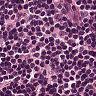
Metastatic tissue present: no